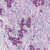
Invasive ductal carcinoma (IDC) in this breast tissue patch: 1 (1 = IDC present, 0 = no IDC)